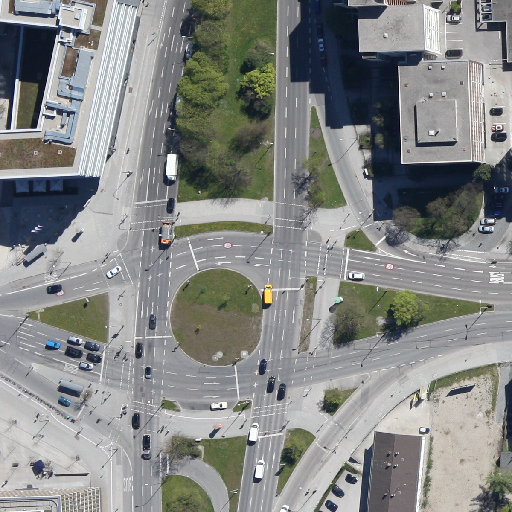
Referring expression: bikeway